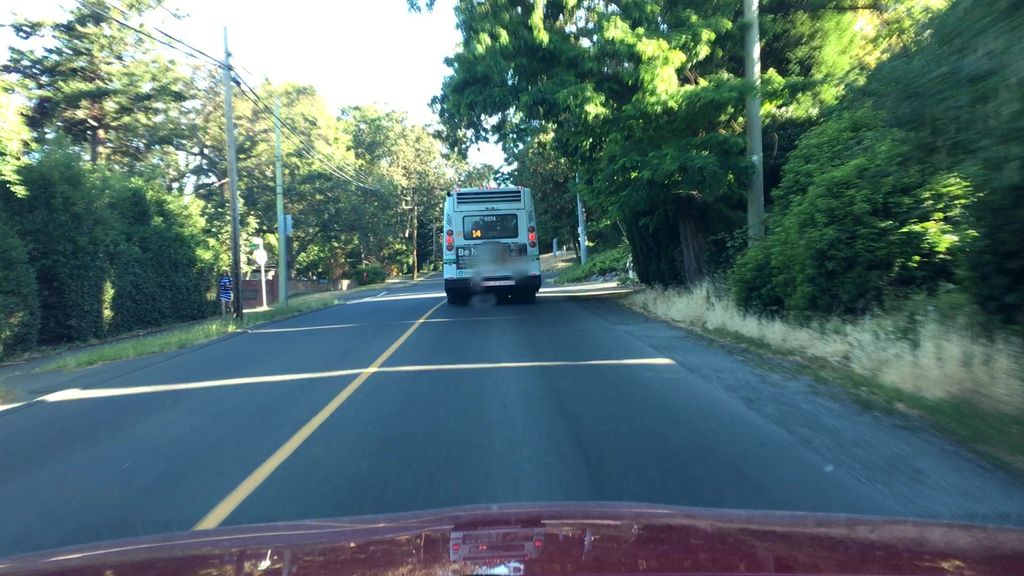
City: victoria